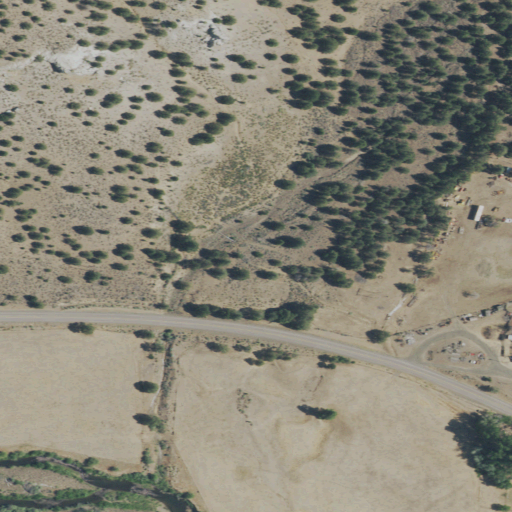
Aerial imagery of valley in Oregon named Sweeney Canyon containing shrub, herbaceous wetlands, open development, grassland, woody wetlands, evergreen forest, and low intensity development